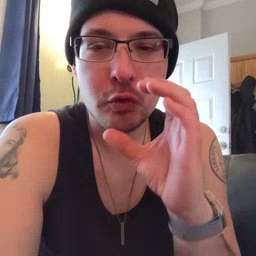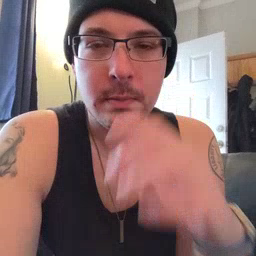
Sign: drink